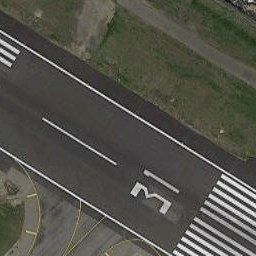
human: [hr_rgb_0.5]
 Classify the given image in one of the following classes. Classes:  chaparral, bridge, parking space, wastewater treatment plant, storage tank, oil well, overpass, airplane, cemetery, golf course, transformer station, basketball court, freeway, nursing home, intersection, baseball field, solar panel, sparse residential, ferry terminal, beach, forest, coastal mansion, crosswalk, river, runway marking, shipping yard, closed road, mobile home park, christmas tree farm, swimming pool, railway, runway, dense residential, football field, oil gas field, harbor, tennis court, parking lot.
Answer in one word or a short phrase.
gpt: runway